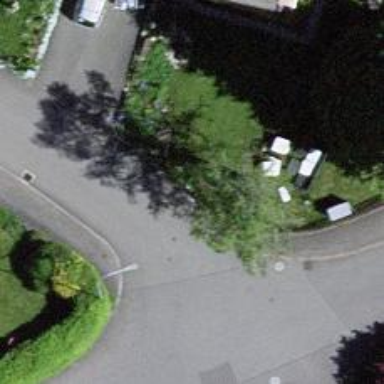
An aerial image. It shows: Cable distribution cabinet for power.